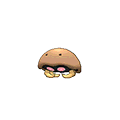
Pok\u00e9mon: kabuto